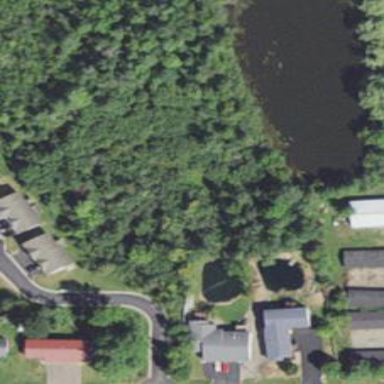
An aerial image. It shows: Pond surrounded by natural water.